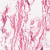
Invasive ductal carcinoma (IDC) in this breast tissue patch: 0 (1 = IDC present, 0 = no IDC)